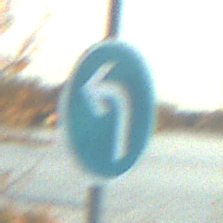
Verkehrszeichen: VorgeschriebeneFahrtrichtungLinks
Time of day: SunriseSunset
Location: Outdoor (RoadRail)
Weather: PartlyCloudy
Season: NotSpecified
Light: Natural